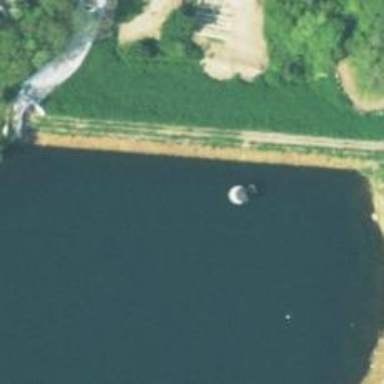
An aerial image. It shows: Dam across waterway.